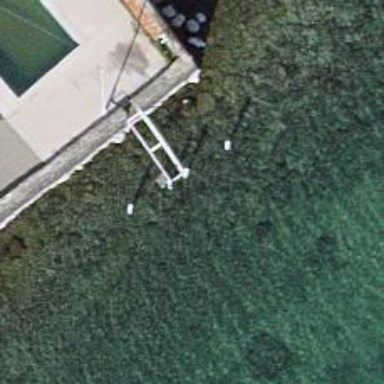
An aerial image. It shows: Man-made pier.